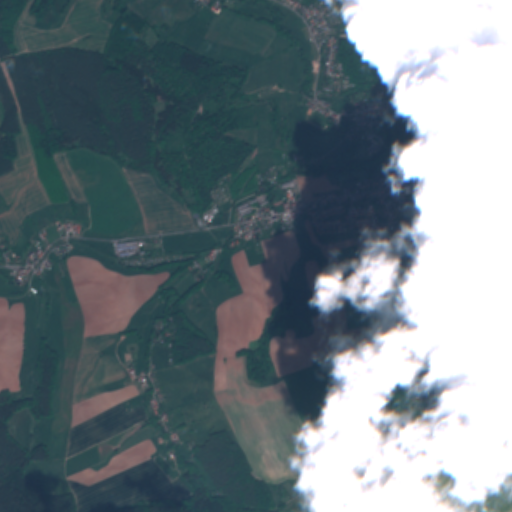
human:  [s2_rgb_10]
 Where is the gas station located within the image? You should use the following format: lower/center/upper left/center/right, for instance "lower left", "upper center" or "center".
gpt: The gas station is located in the center right of the image.
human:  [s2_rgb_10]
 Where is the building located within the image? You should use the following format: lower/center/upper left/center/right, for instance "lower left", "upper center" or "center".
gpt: There is no building in the image.